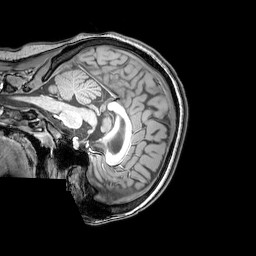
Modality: T1w
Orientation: sagittal
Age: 23
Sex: female
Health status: healthy
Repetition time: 0.081 s
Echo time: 0.037 s